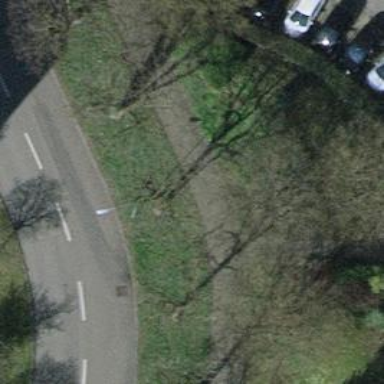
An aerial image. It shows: Footway made of paving stones.